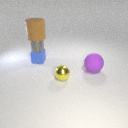
small blue rubber cube to the left of small yellow metal sphere